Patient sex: F
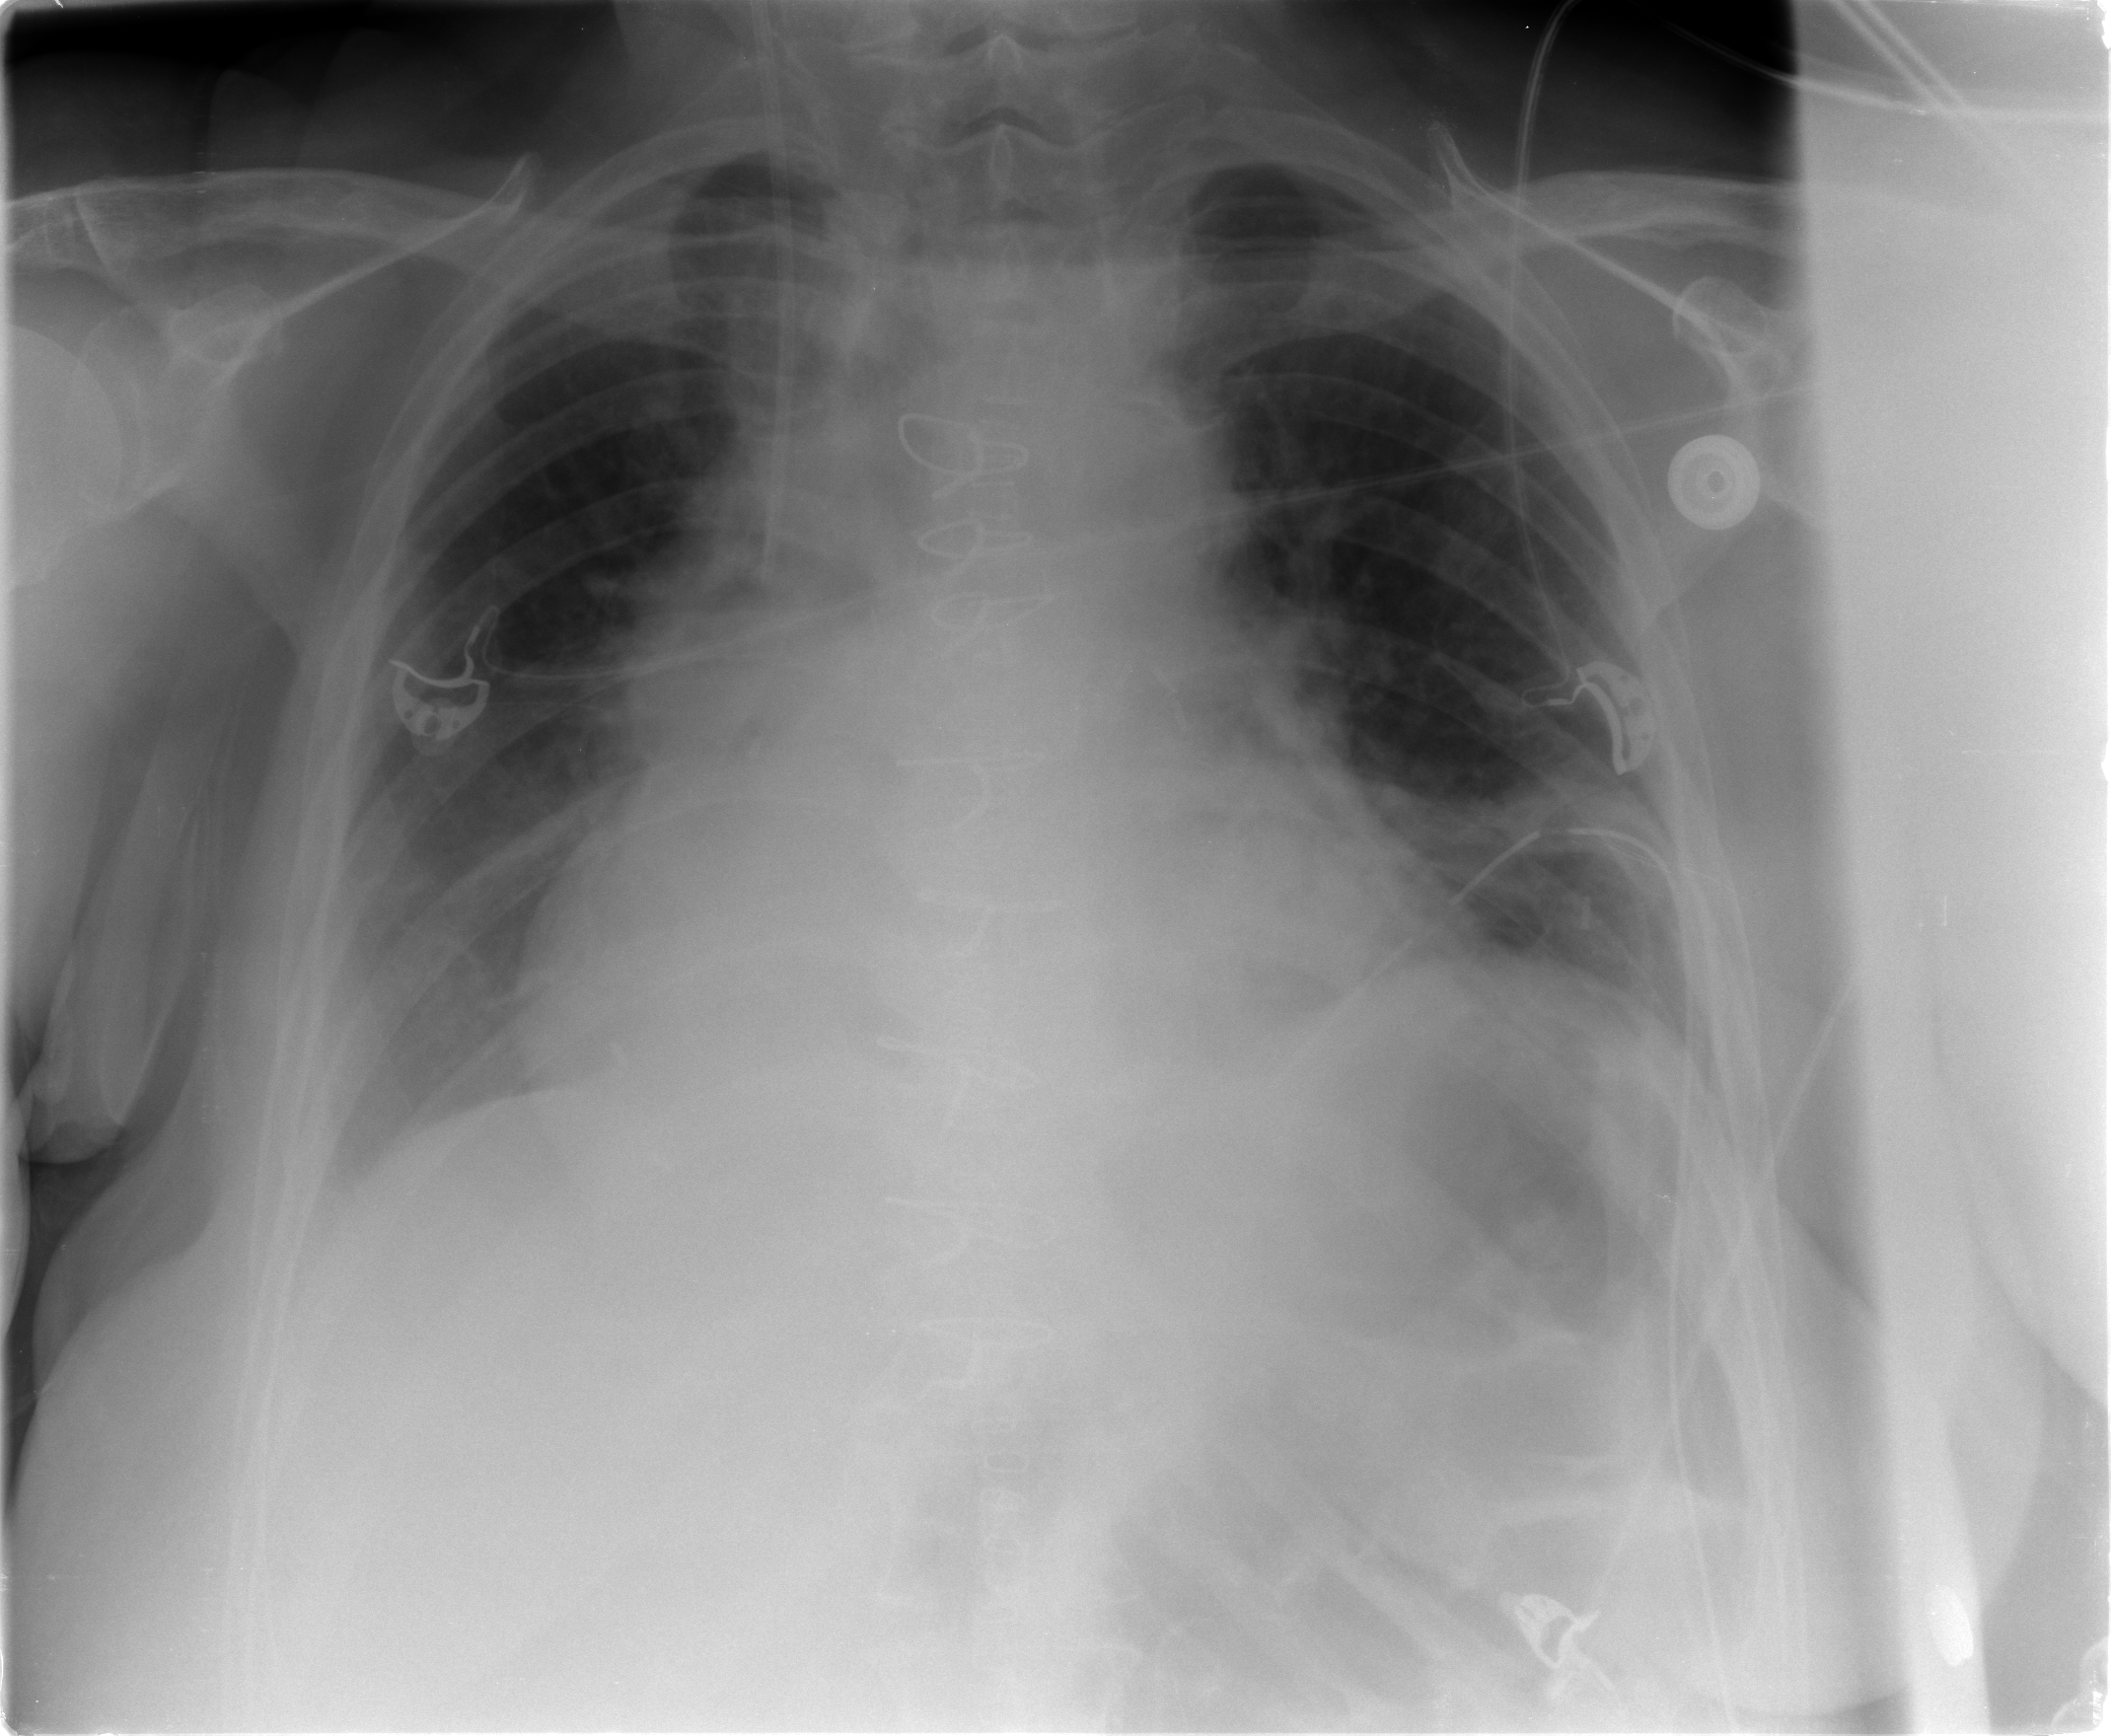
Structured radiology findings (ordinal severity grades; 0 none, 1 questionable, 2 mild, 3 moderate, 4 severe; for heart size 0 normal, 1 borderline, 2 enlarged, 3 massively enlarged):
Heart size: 2
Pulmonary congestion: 2
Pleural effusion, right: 2
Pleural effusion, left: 0
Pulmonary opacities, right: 1
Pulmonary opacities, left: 2
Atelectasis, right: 2
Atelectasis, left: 2